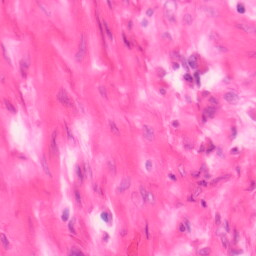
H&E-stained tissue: Colon